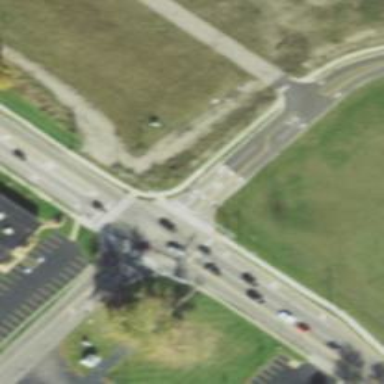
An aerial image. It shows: Uncontrolled crossing on footway.